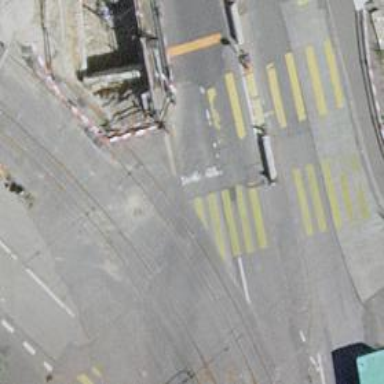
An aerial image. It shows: Tram railway.